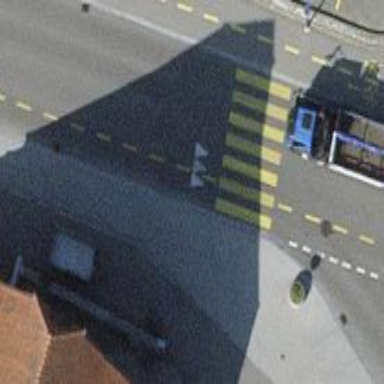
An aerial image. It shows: Marked footway crossing with zebra markings.